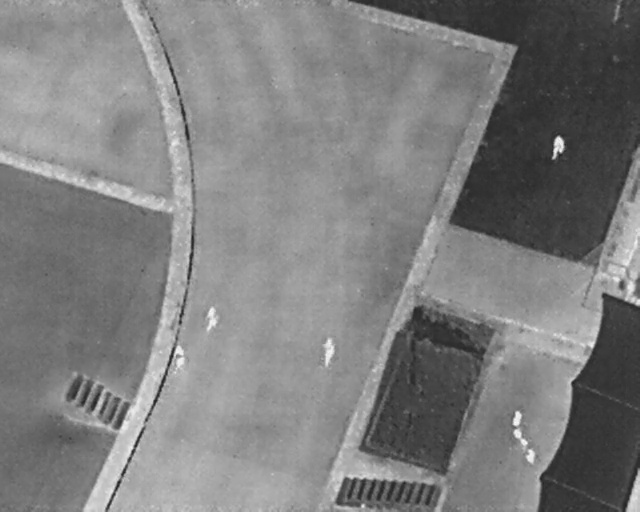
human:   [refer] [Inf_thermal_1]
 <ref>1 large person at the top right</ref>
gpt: <box>[[85, 27, 89, 29, 9]]</box>

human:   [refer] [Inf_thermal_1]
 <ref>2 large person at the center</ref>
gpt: <box>[[48, 67, 53, 70, 4], [30, 60, 35, 64, 7]]</box>

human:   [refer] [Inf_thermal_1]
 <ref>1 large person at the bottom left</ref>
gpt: <box>[[25, 68, 30, 71, 1]]</box>